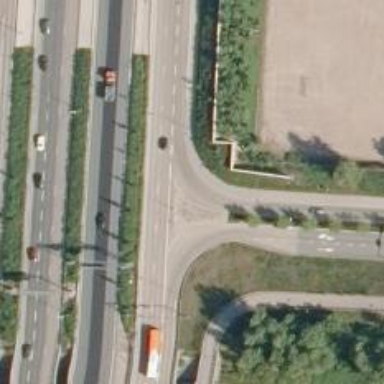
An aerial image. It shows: Tertiary trunk link road with asphalt surface.